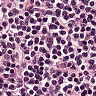
Metastatic tissue present: no